Interaction volume radius: 10 \u00c5
Interaction volume height: 15 \u00c5
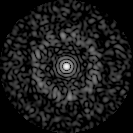
Disorder parameter: 0.8232